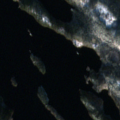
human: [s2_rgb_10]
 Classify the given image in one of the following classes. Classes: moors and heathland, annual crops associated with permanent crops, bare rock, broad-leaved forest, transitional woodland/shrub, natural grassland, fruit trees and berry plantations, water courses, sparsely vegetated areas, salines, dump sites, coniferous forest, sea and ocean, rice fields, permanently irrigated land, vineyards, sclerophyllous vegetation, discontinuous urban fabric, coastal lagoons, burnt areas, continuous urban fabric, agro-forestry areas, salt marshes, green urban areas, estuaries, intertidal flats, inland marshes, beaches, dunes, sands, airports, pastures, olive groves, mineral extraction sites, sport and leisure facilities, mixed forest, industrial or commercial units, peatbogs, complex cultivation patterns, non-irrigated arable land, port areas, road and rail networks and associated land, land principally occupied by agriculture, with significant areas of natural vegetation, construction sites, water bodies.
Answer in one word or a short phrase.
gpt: coniferous forest, mixed forest, water bodies